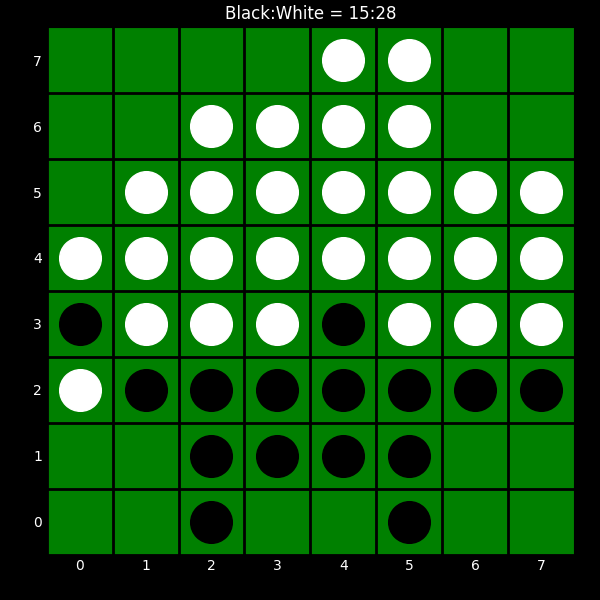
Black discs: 15
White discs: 28